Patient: sex F, age 65
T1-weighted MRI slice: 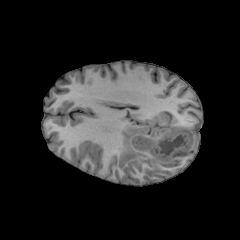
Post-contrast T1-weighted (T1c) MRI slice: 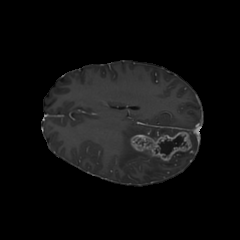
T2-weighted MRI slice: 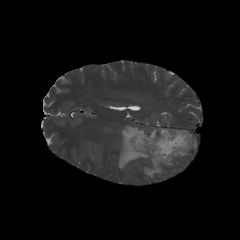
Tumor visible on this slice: yes
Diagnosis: Glioblastoma, IDH-wildtype
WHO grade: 4